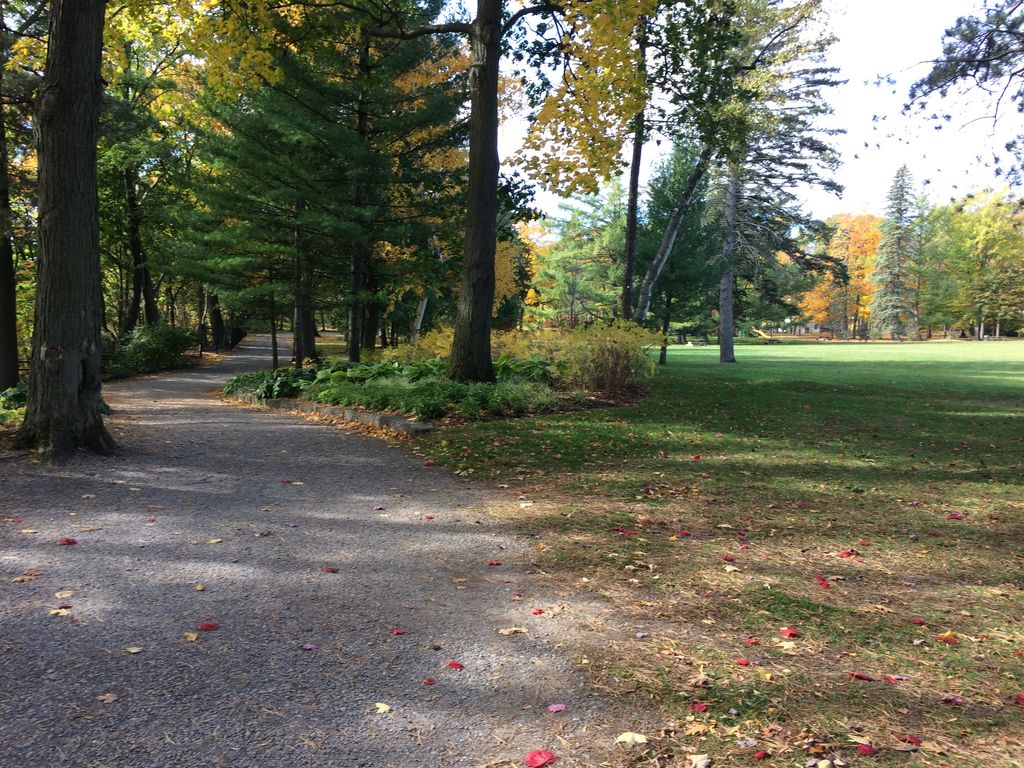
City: quebec_city